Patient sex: M
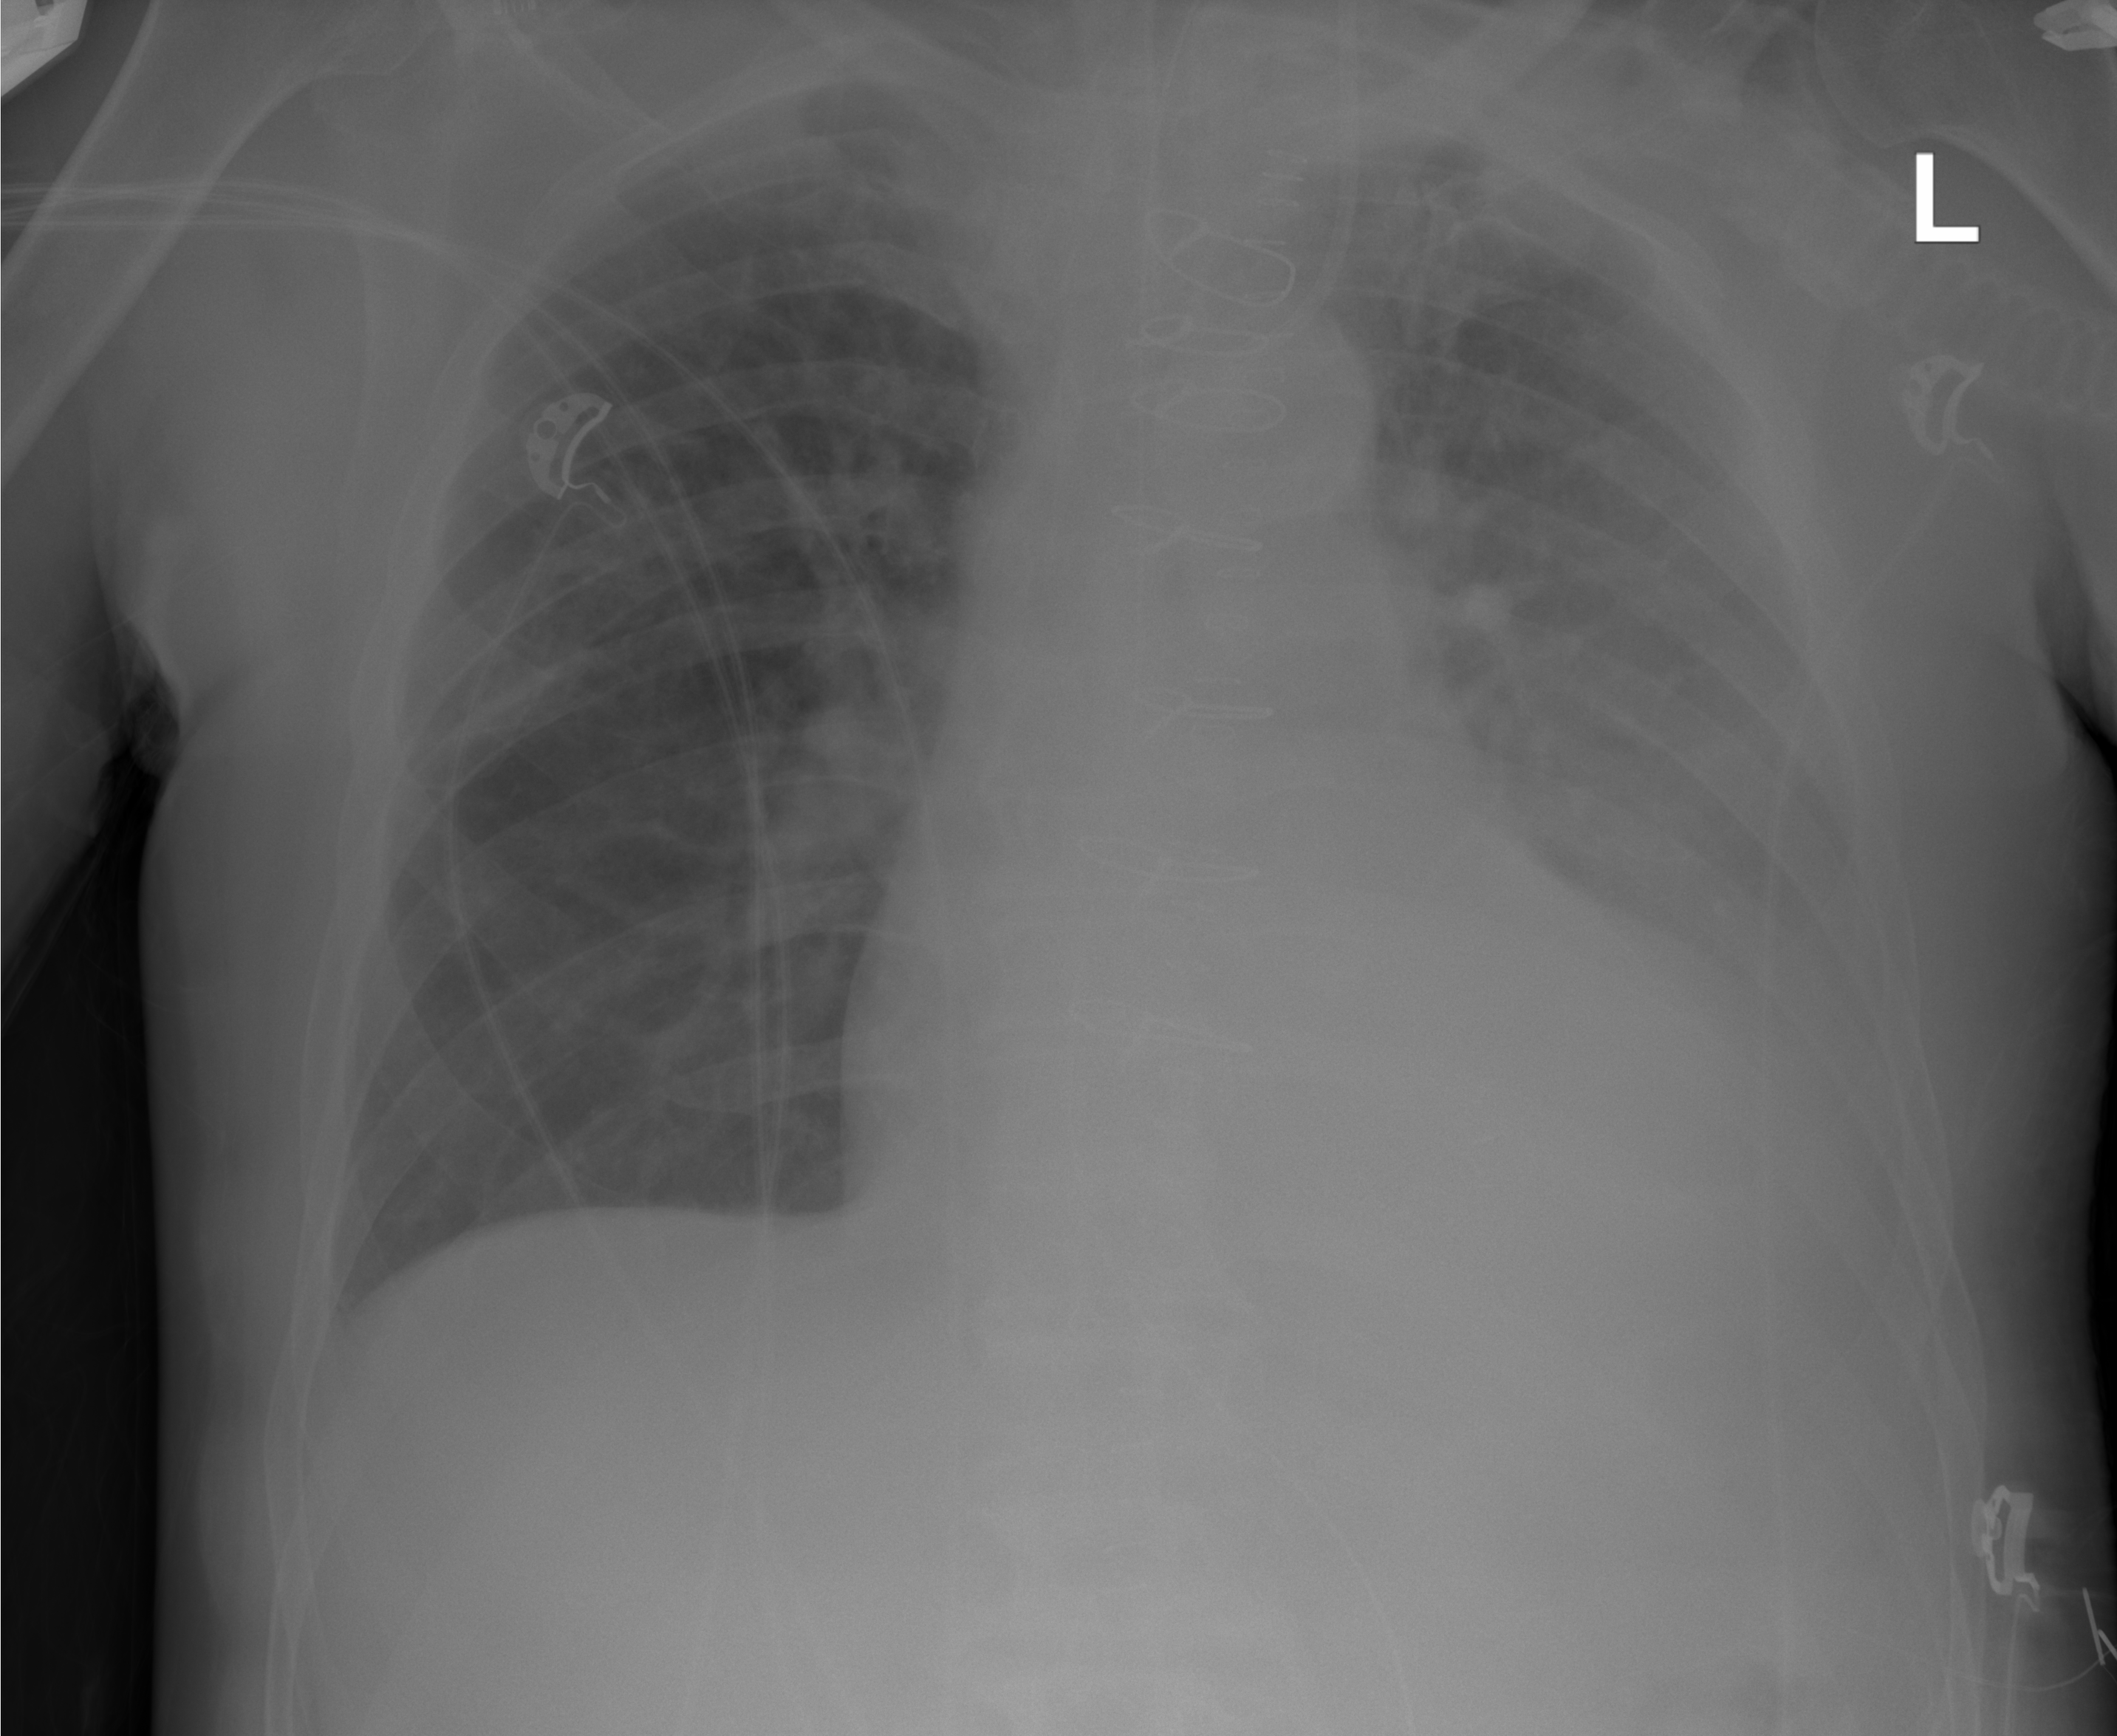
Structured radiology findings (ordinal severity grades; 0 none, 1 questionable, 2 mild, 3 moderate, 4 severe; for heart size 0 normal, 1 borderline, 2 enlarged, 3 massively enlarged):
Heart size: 2
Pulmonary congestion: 2
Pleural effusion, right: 0
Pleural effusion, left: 3
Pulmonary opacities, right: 0
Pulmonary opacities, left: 0
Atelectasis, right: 0
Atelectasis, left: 0